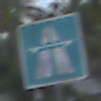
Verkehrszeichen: Autobahn
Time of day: MorningAfternoon
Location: Outdoor (Suburban)
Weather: PartlyCloudy
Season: NotSpecified
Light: Natural